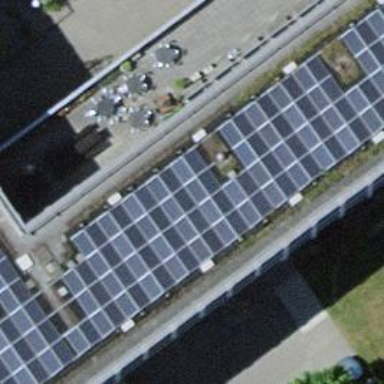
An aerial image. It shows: Solar power generator.